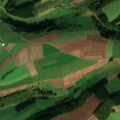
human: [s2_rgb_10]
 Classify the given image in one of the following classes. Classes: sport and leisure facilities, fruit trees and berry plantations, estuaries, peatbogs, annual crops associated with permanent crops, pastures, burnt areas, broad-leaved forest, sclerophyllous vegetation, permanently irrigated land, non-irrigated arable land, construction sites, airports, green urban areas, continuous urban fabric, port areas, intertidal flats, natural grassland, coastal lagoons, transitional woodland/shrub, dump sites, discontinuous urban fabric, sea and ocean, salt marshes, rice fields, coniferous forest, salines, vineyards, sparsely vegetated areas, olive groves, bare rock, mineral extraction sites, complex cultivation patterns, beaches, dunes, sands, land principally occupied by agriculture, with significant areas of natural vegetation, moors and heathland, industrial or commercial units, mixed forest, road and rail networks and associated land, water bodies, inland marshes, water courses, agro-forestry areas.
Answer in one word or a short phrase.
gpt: non-irrigated arable land, complex cultivation patterns, land principally occupied by agriculture, with significant areas of natural vegetation, broad-leaved forest, coniferous forest, mixed forest